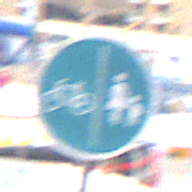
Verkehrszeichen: GetrennterRadUndGehwegRadwegLinks
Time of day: MorningAfternoon
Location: Outdoor (Urban)
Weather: Overcast
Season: NotSpecified
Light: Natural